Question: Today I started with TypeScript after reading the <URL>
I downloaded the VS plugin from and the lastest ExtJS definitions via nuget
> PM> Install-Package extjs.TypeScript.DefinitelyTyped
OK, lets start with writing a basic MVC app as described in the blockpost:
> The only way to utilize the powerful TypeScript benefits (i.e. type
safety) is to manually type-cast these configuration blocks to the
correct type by using compile time type casting as follows:'''
Ext.application(
<Ext_app_Application>{
// Ext.application config block
// now has intellisense and type casting
}
);
'''
which ended

The error says that there is no definition for Ext_app_Application
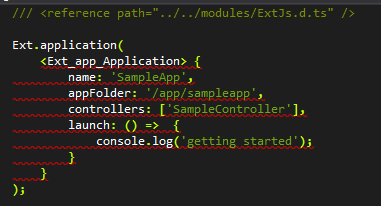
Answer: Just a additional information:
Have you tried '<Ext.app.IApplication>' cause that is valid for the latest version of the ExtJS TypeScript definition. Note that there are differents between the definition used in the blog and the one you get via nuget.
dev comment:
> Cast configuration blocks to the appropriate interface to enable code
hinting.